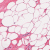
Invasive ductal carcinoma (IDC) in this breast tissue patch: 0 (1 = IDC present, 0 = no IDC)